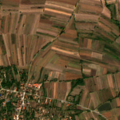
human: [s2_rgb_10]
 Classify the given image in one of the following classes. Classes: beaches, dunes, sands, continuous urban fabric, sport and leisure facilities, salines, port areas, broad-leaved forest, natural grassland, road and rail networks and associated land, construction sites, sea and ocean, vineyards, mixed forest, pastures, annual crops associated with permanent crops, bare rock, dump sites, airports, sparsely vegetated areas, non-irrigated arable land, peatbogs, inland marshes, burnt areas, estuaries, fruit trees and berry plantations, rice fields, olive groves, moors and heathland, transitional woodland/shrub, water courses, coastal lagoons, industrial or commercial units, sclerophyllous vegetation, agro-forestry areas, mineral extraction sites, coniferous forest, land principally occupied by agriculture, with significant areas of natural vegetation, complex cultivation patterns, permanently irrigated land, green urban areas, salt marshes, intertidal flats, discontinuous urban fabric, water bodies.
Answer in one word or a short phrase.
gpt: discontinuous urban fabric, non-irrigated arable land, complex cultivation patterns